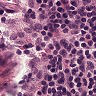
Metastatic tissue present: no